Interaction volume radius: 5 \u00c5
Interaction volume height: 20 \u00c5
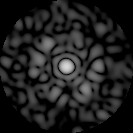
Disorder parameter: 0.7889